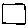
Label: square